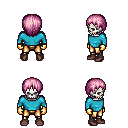
a pixel art fantasy rpg character, male body template, skeleton, teal long-sleeve shirt, gold greaves, pink plain hairstyle, gold gloves, maroon shoes, four views (front, back, left, right), 2x2 character sprite sheet, small pixel art, hard edges, no anti-aliasing